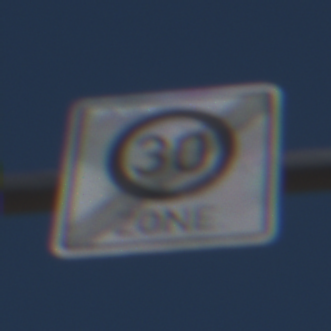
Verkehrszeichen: EndeZone30
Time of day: MorningAfternoon
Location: Outdoor (Suburban)
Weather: PartlyCloudy
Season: NotSpecified
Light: Natural